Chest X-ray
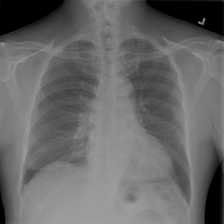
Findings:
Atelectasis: negative
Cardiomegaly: negative
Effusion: negative
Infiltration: negative
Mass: negative
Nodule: negative
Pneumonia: negative
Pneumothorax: negative
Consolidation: negative
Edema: negative
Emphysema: negative
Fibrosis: negative
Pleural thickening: negative
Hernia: negative